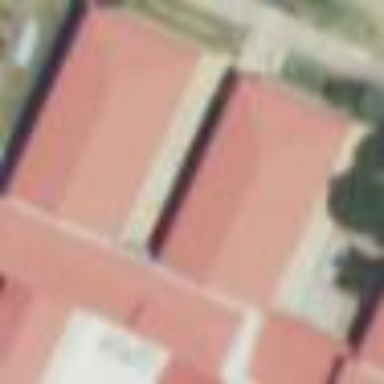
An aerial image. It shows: Military barracks building.